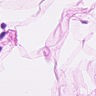
Metastatic tissue present: no